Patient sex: F
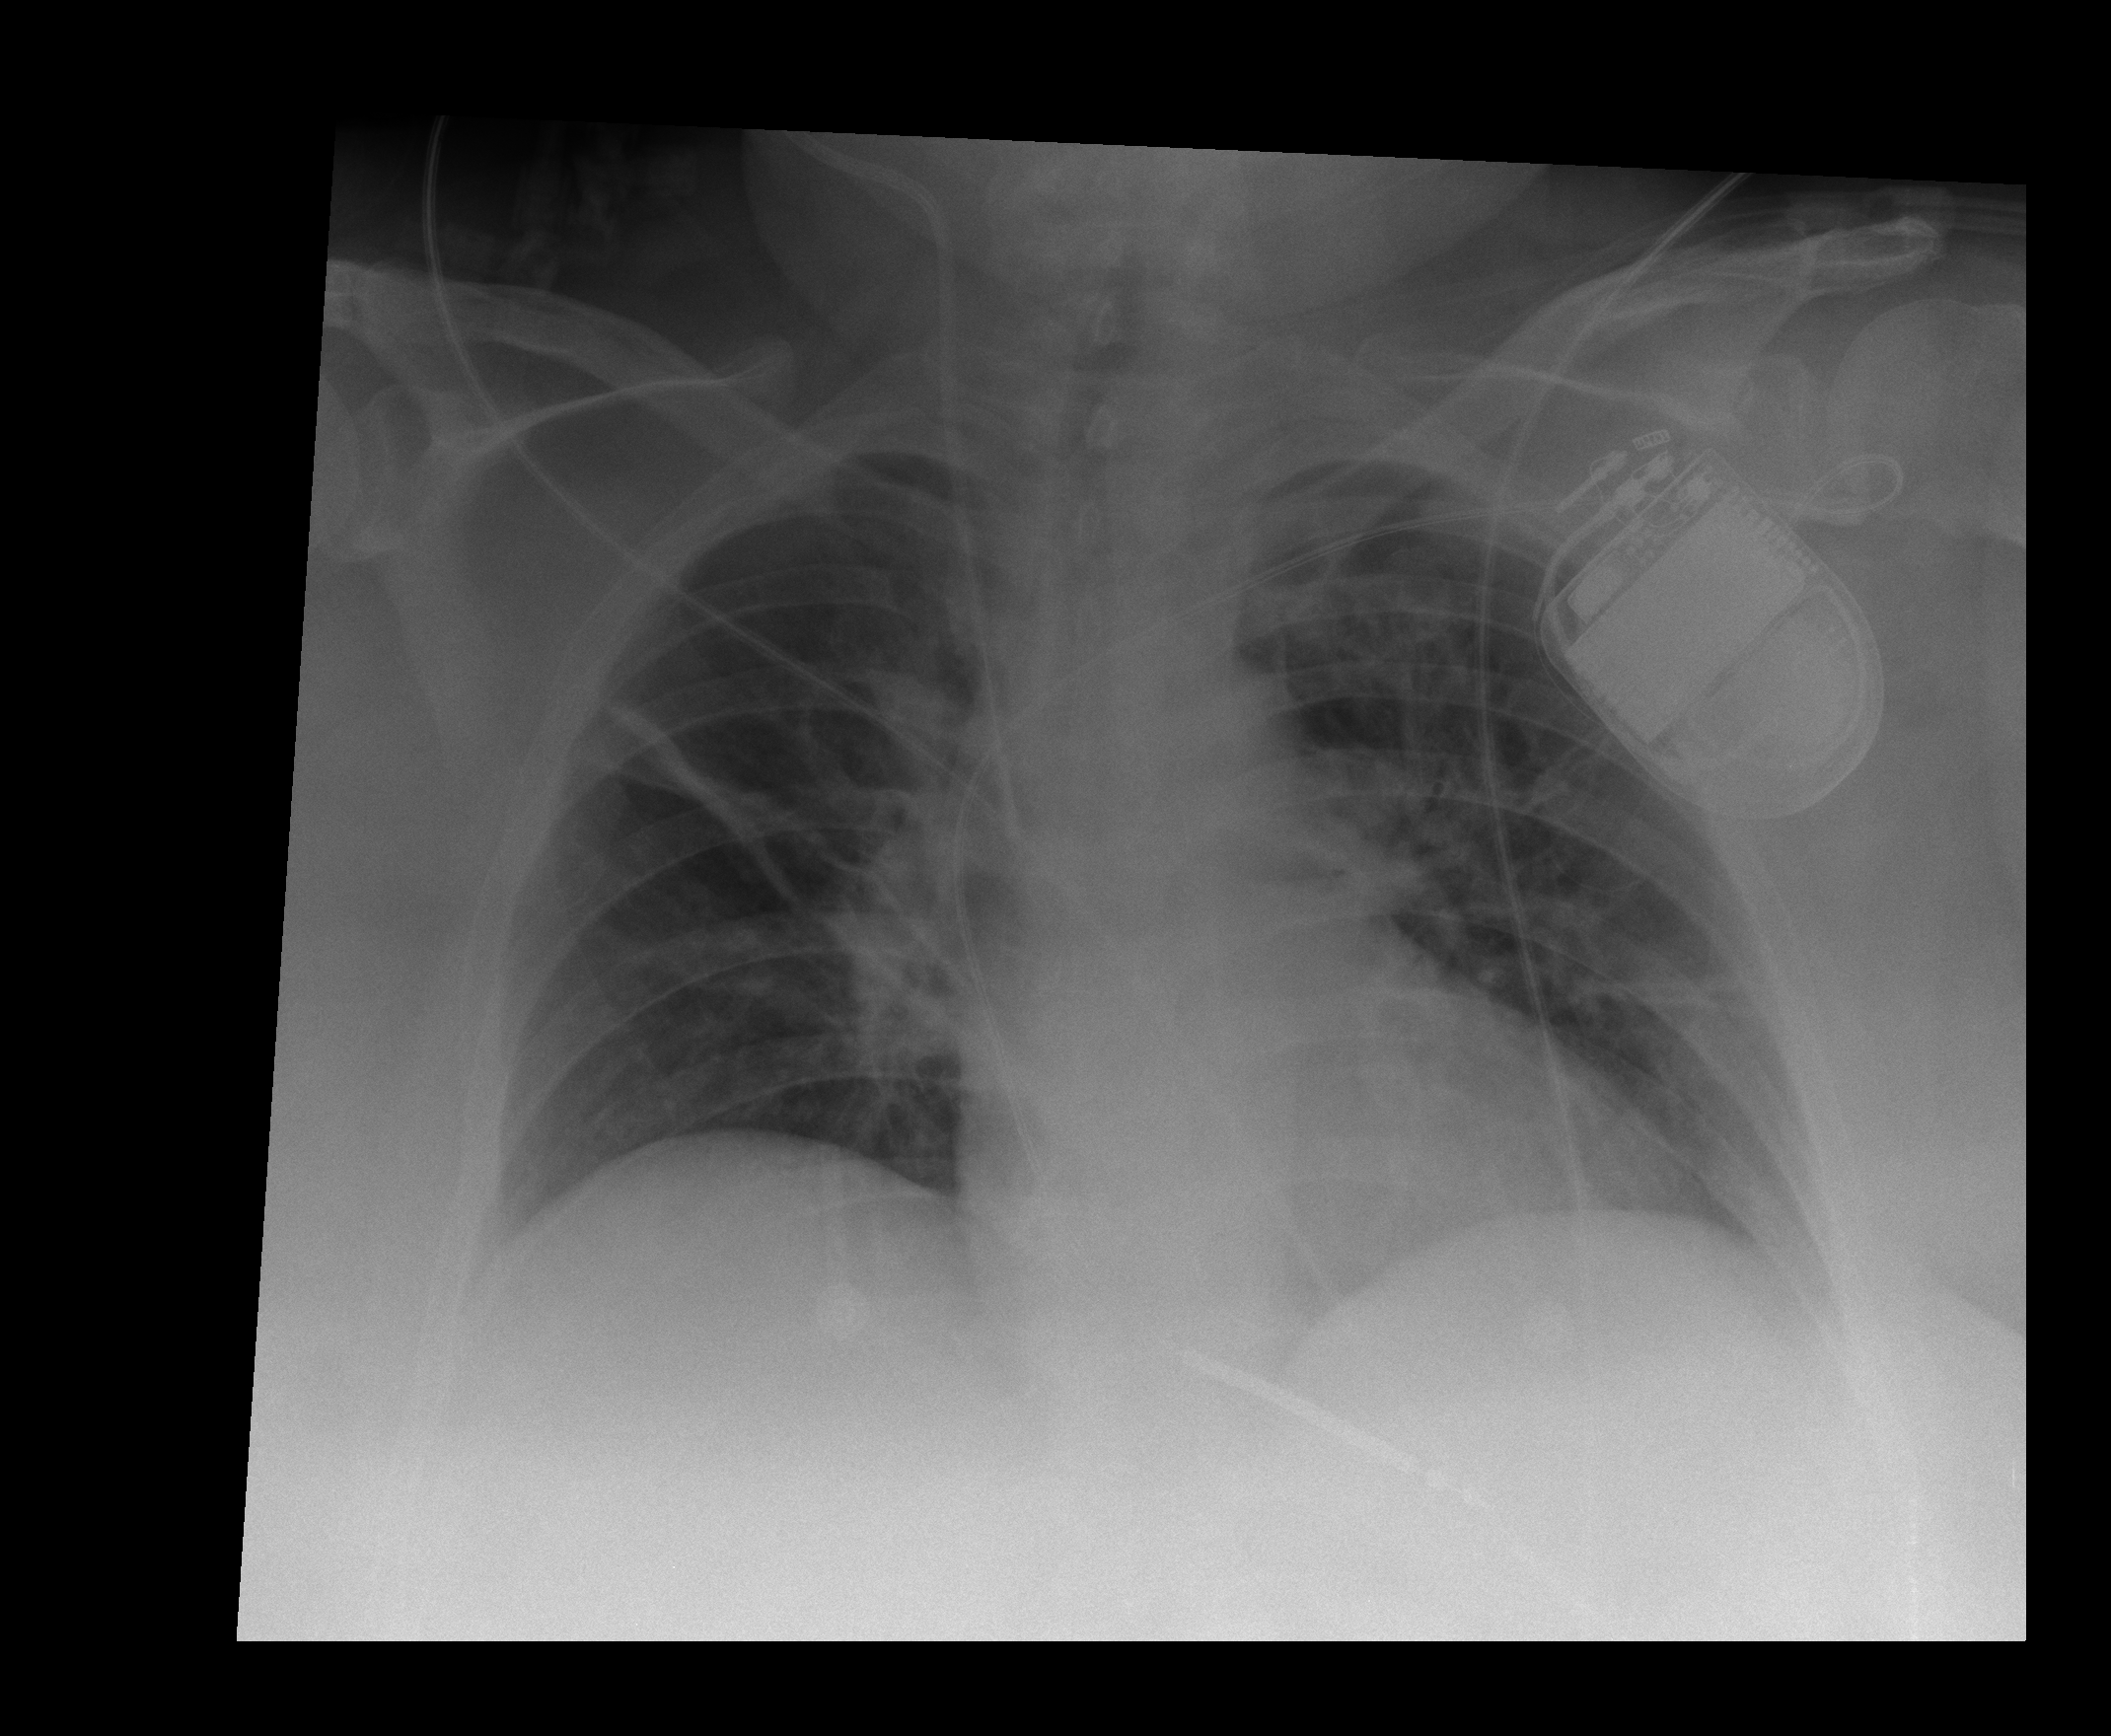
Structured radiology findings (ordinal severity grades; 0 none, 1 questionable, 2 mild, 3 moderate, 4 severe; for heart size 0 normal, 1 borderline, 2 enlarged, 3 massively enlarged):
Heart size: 0
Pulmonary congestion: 1
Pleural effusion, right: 0
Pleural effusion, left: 0
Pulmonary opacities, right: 0
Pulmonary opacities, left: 0
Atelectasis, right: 2
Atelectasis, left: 2